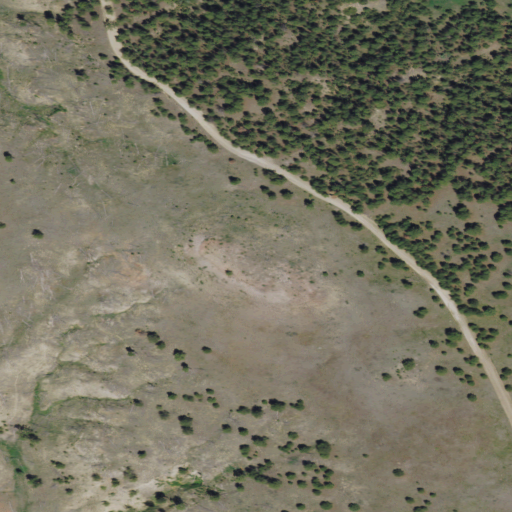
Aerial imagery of mountain in Montana named Reanus Cone containing shrub, evergreen forest, grassland, and deciduous forest